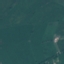
Land use / land cover class: Pasture